Field crop: tomato
Growth stage: 1
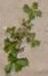
Species: portulaca